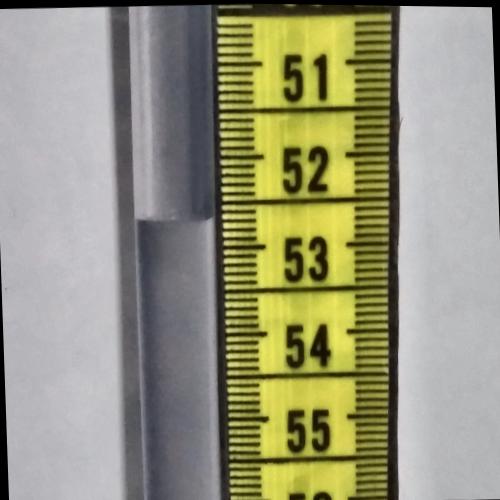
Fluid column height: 52.7 cm